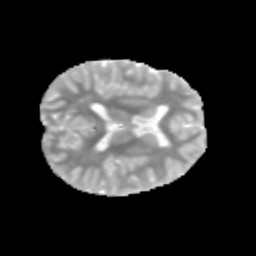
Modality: MD
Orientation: axial
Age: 9
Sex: male
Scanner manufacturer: siemens
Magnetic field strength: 3 T
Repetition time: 3.8 s
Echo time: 0.07 s